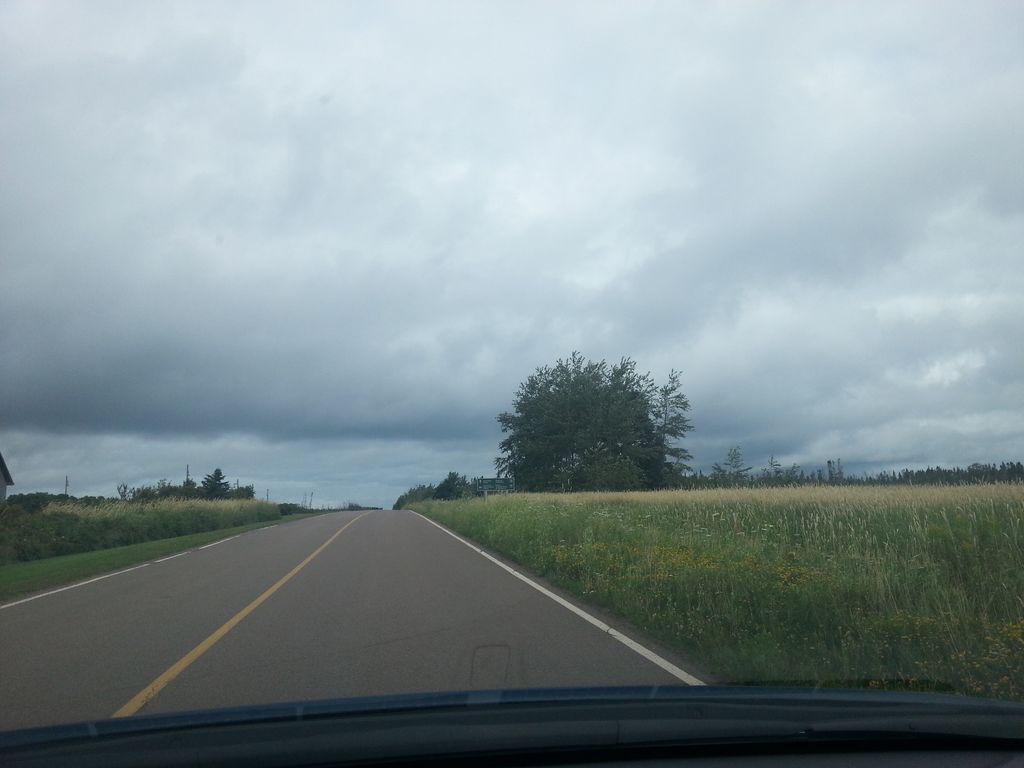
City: charlottetown